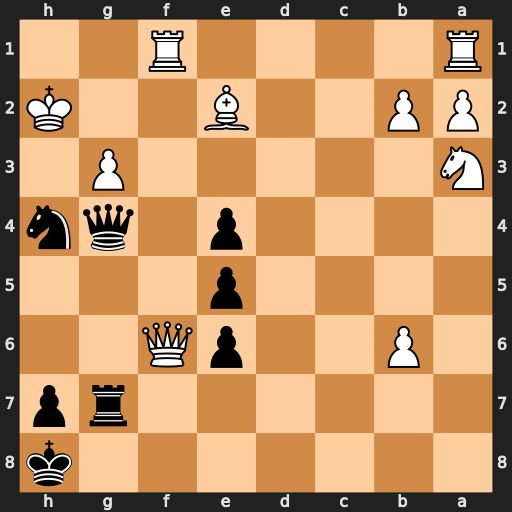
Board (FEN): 7k/6rp/1P2pQ2/4p3/4p1qn/N5P1/PP2B2K/R4R2
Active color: b
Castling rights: -
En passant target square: -
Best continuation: Qxg3+ Kh1 Qg2#